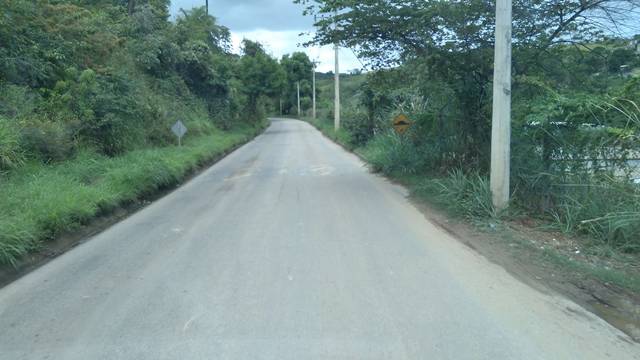
Region: Brazil
Coordinates: -19.872, -43.856